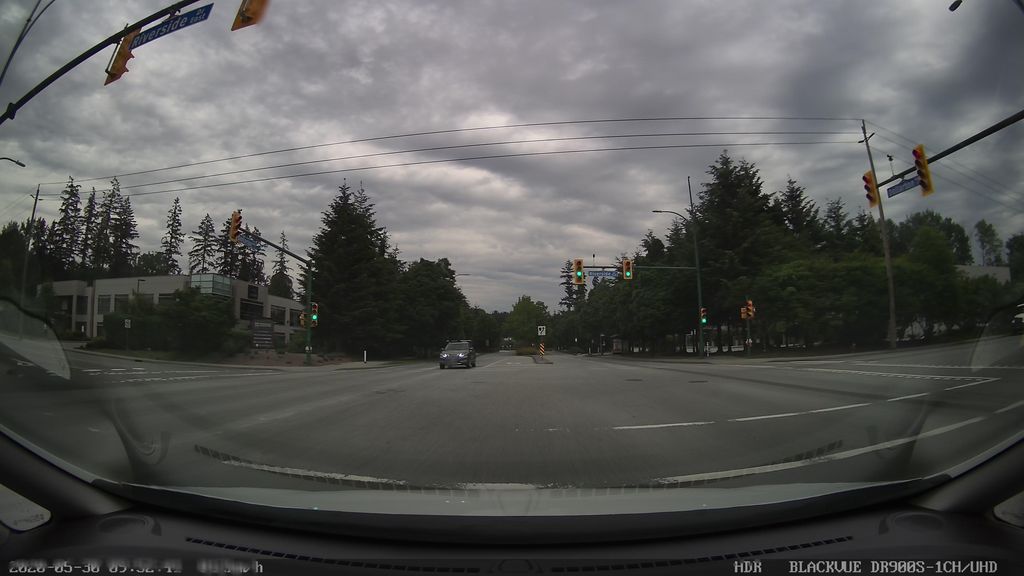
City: vancouver